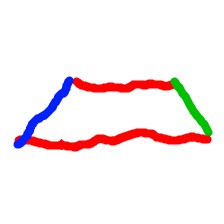
Shape: trapezoid